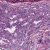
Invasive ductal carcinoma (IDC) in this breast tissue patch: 1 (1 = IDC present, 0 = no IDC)